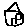
Label: house